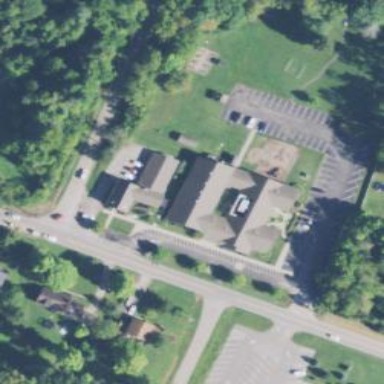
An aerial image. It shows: School.